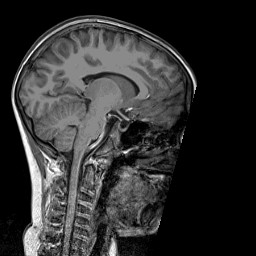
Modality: T1w
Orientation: sagittal
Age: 11
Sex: male
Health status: ill